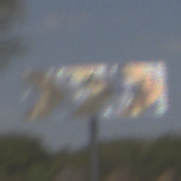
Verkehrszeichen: RichtungstafelnInKurvenGrossLinks
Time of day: MorningAfternoon
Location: Outdoor (Nature)
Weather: PartlyCloudy
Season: NotSpecified
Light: Natural